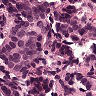
Metastatic tissue present: yes